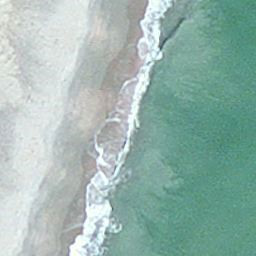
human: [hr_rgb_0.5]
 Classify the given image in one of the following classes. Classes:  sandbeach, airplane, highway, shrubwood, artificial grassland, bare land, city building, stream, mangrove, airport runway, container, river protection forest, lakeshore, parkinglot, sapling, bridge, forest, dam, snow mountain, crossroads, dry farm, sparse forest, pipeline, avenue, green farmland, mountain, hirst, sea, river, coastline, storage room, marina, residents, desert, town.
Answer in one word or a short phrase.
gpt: coastline